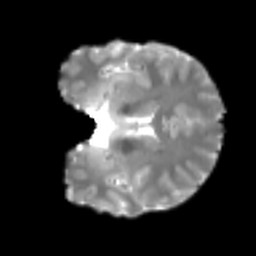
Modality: T2w
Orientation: coronal
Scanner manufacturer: siemens
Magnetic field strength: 3 T
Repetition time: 4 s
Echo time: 0.0594 s